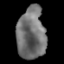
Tissue: lung
Cell type: Others
Senescence score: 0.2196
Nuclear area (px): 1446
Mean DAPI intensity: 113.407